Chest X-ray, AP view. Patient: 50 years old, sex M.
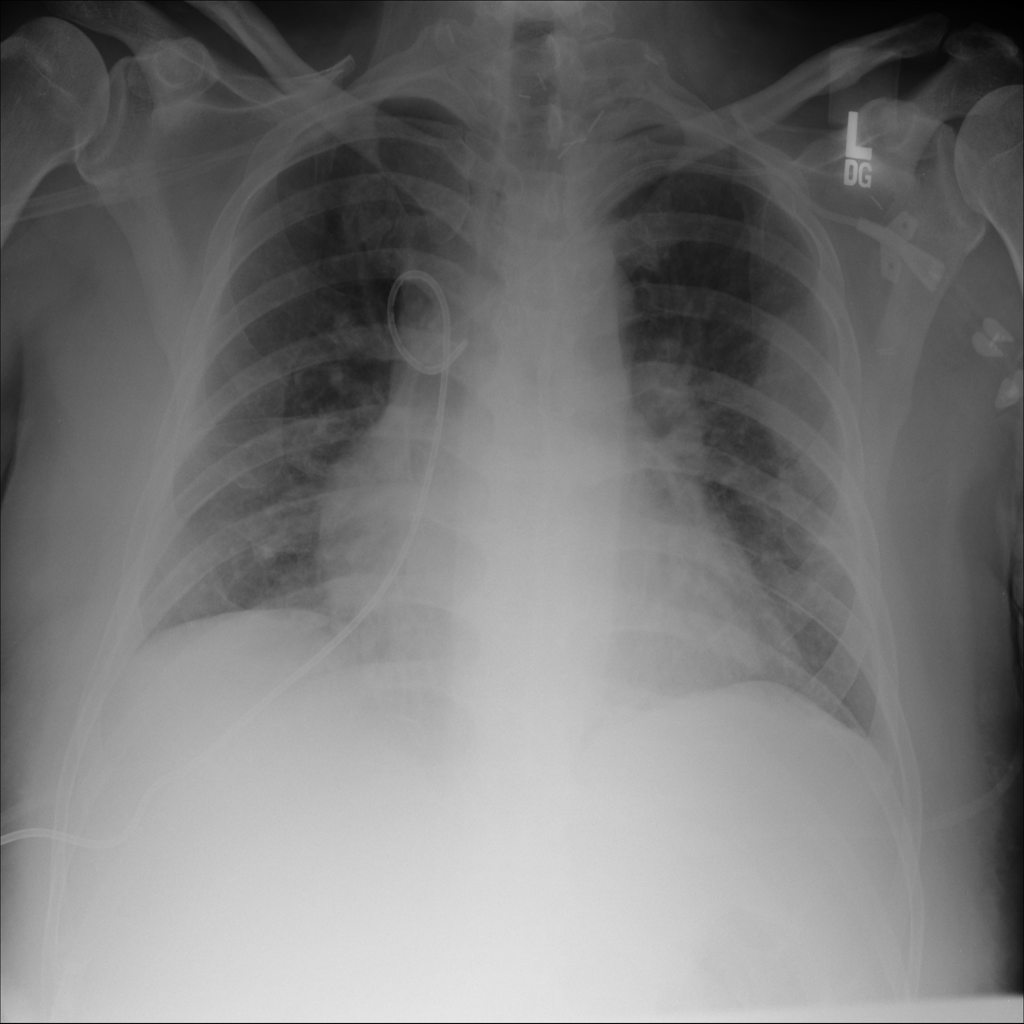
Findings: Consolidation, Effusion, Infiltration